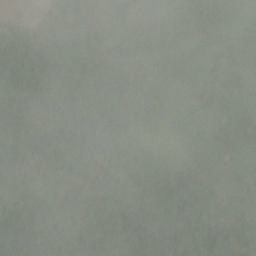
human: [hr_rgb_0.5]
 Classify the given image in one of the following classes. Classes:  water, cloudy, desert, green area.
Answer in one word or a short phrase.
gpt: cloudy